Question: I'm quite newbie to Hibernate, so I'm still learning how to do things that should be easy.
I have the following simple relational model:

I have all Hibernate XML files already configured and the mappings from my DB done. All POJOs and XMLs are good because NetBeans' HQL editor runs without any problem all these three queries:
'''
from Device
from Site
from Country
'''
If I run the following code everything works good:
'''
public void getAllDevices() throws Exception {
List<Device> devicesList = (List<Device>) session.createQuery("from Device").list();
int size = devicesList.size();
System.out.println("Size was " + size);
for(int i=0; i<size; i++){
System.out.println(devicesList.get(i).getDeviceOperationsName());
}
}
'''
However, if I try to run a more complex query (not that complex...):
'''
FROM Device As device
INNER JOIN device.site
INNER JOIN device.site.country
WHERE device.site.country.countryCode = 'ES'
'''
NetBeans' HQL editor runs it without a problem, but when used in the above Java code (replacing '"from Device"') it throws the following error referring to the 'System.out.println' line:
'''
java.lang.ClassCastException: [Ljava.lang.Object; cannot be cast to Entity.Device
at DAO.MasterDataDAO.getAllDevices(MasterDataDAO.java:41)
at CapaDominio.Main.main(Main.java:40)
'''
It appears that Hibernate is trying to populate a list of Device POJOs, while the query is actually returning data from several tables. I expected Hibernate to populate not only Device but Country and Site tables as well, while I can manage all data from the returned 'List<Device>' and navigate from each Device object to their other corresponding objects.
Please, could anybody point to what I'm doing wrong or not understanding? How can I achieve the desired way of managing the objects (getting a Device list and iterating through them)?
Thanks!!
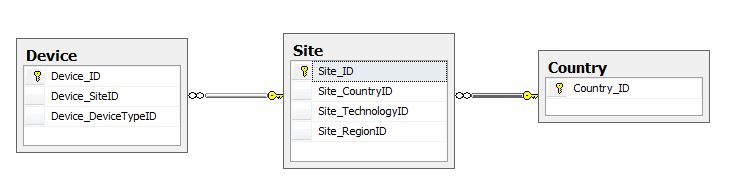
Answer: OK, I was finally able to solve the problem myself, after searching more about the issue and clearing some bad assumptions about how Hibernate works.
The right code to run (already testd) should be:
'''
public void getAllDevices() throws Exception {
List<Device> devicesList = (List<Device>) session.createQuery("SELECT device " +
"FROM Device As device " +
"INNER JOIN device.site " +
"INNER JOIN device.site.technology " +
"INNER JOIN device.site.country " +
"WHERE device.site.country.countryCode = 'ES'").list();
int size = devicesList.size();
System.out.println("Size was " + size);
for(int i=0; i<size; i++){
System.out.println(d.getDeviceOperationsName() + " in site " + d.getSite().getSiteName()
+ " with technology " + d.getSite().getTechnology().getTechnologyName()
+ " in country " + d.getSite().getCountry().getCountryName());
}
}
'''
The main differences in this code regarding the initial one is:
- 'SELECT device'- 'System.out.println'
This works perfect and fulfills my expectations :)
Hope it helps someone else.